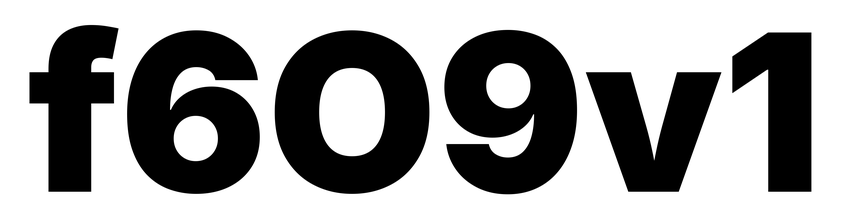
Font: Inter_Black